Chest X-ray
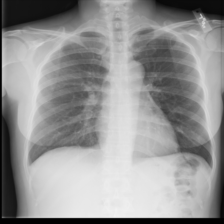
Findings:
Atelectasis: negative
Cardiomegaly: negative
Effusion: negative
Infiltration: negative
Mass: negative
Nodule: negative
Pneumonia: negative
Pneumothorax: negative
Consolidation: negative
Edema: negative
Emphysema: negative
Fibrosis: negative
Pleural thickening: negative
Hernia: negative